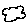
Label: cloud